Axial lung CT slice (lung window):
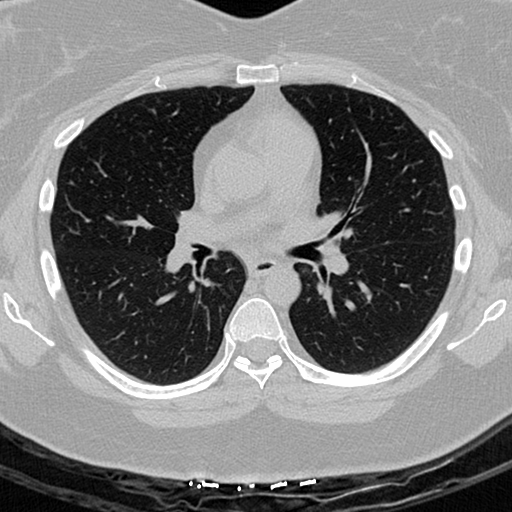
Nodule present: no